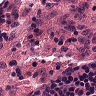
Metastatic tissue present: no